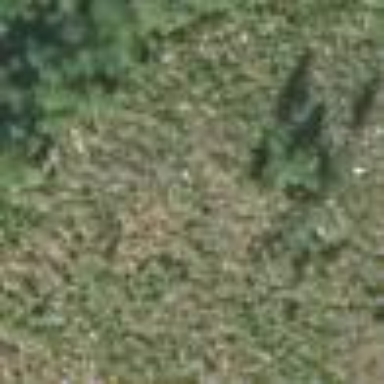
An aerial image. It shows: Woodland consisting mainly of needle-leaved trees.